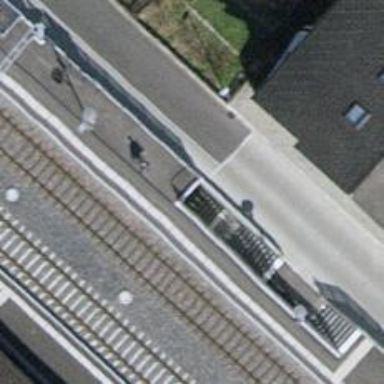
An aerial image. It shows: Concrete steps leading through tunnel.